Question: I have a form with the ten text boxes. I have a submit button too. I would like to clear, two text box in row on click of a button in html.
Below is the screen shot:
:
CODE:
'''
<form action="store_number.php" method="POST" name="myform" class="addform" div id="container" enctype="multipart/form-data">
<fieldset>
<legend>Number Details</legend><br>
<div class="fieldwrapper">
<div class="thefield">
<input type="text" class="hint" id="name1" onkeypress='validate1(event)' value="<?php echo $namearray[0];?>" onfocus="if (this.className=='hint') { this.className = ''; this.value = ''; }" onblur="if (this.value == '') { this.className = 'hint'; this.value = '<?php echo $namearray[0];?>';}" size="25" name="name1" maxlength="30"/> <input type="text" onkeypress='validate(event)' class="hint" id="number1" value="<?php echo $numberarray[0];?>" onfocus="if (this.className=='hint') { this.className = ''; this.value = ''; }" onblur="if (this.value == '') { this.className = 'hint'; this.value = '<?php echo $numberarray[0];?>';}" size="20" name="number1" maxlength="10"/> <img src="img/clear.png" width="24" height="24"></a> </div>
</div>
</fieldset>
<p align="center">
<div class="buttonsdiv">
<p align="center">
<input type="submit" value="Submit" name="submit" id="submit" class="button1" />
</div>
</form>
'''
When I click on the red cross button for a particular row, I would like get to name and number textbox to have value Name and Number.
I tried to submit button button but then it is clashing with the FORM. Reset doesn't work too.
How do I achieve this?
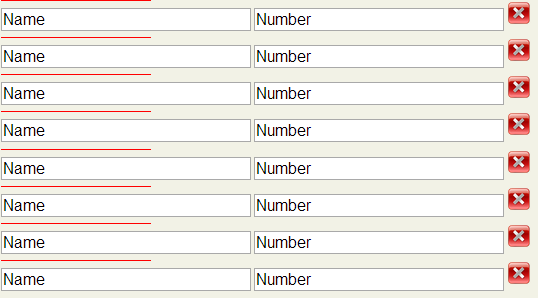
Answer: Here is a proof of concept, even though it's rather ugly and bloated, it gets the job done.
There are prettier ways to solve this, but this one should be easy to understand:
Example: <URL>
'''
<input type="text" id="1a" value="Name"/><input type="text" id="1b" value="Number"/>
<input type="button" value="x" onclick="if ((document.getElementById('1a').value!='Name') || (document.getElementById('1b').value!='Number')) {((document.getElementById('1a').value='Name') && (document.getElementById('1b').value='Number'))};"/><br/>
<input type="text" id="2a" value="Name"/><input type="text" id="2b" value="Number"/>
<input type="button" value="x" onclick="if ((document.getElementById('2a').value!='Name') || (document.getElementById('2b').value!='Number')) {((document.getElementById('2a').value='Name') && (document.getElementById('2b').value='Number'))};"/><br/>
<input type="text" id="3a" value="Name"/><input type="text" id="3b" value="Number"/>
<input type="button" value="x" onclick="if ((document.getElementById('3a').value!='Name') || (document.getElementById('3b').value!='Number')) {((document.getElementById('3a').value='Name') && (document.getElementById('3b').value='Number'))};"/><br/>
<input type="text" id="4a" value="Name"/><input type="text" id="4b" value="Number"/>
<input type="button" value="x" onclick="if ((document.getElementById('4a').value!='Name') || (document.getElementById('4b').value!='Number')) {((document.getElementById('4a').value='Name') && (document.getElementById('4b').value='Number'))};"/><br/>
<input type="text" id="5a" value="Name"/><input type="text" id="5b" value="Number"/>
<input type="button" value="x" onclick="if ((document.getElementById('5a').value!='Name') || (document.getElementById('5b').value!='Number')) {((document.getElementById('5a').value='Name') && (document.getElementById('5b').value='Number'))};"/><br/>
<input type="text" id="6a" value="Name"/><input type="text" id="6b" value="Number"/>
<input type="button" value="x" onclick="if ((document.getElementById('6a').value!='Name') || (document.getElementById('6b').value!='Number')) {((document.getElementById('6a').value='Name') && (document.getElementById('6b').value='Number'))};"/><br/>
<input type="text" id="7a" value="Name"/><input type="text" id="7b" value="Number"/>
<input type="button" value="x" onclick="if ((document.getElementById('7a').value!='Name') || (document.getElementById('7b').value!='Number')) {((document.getElementById('7a').value='Name') && (document.getElementById('7b').value='Number'))};"/><br/>
<input type="text" id="8a" value="Name"/><input type="text" id="8b" value="Number"/>
<input type="button" value="x" onclick="if ((document.getElementById('8a').value!='Name') || (document.getElementById('8b').value!='Number')) {((document.getElementById('8a').value='Name') && (document.getElementById('8b').value='Number'))};"/><br/>
<input type="text" id="9a" value="Name"/><input type="text" id="9b" value="Number"/>
<input type="button" value="x" onclick="if ((document.getElementById('9a').value!='Name') || (document.getElementById('9b').value!='Number')) {((document.getElementById('9a').value='Name') && (document.getElementById('9b').value='Number'))};"/><br/>
<input type="text" id="10a" value="Name"/><input type="text" id="10b" value="Number"/>
<input type="button" value="x" onclick="if ((document.getElementById('10a').value!='Name') || (document.getElementById('10b').value!='Number')) {((document.getElementById('10a').value='Name') && (document.getElementById('10b').value='Number'))};"/>
'''
PS: You should use an ID that doesn't start with a number. HTML validators may not like it.